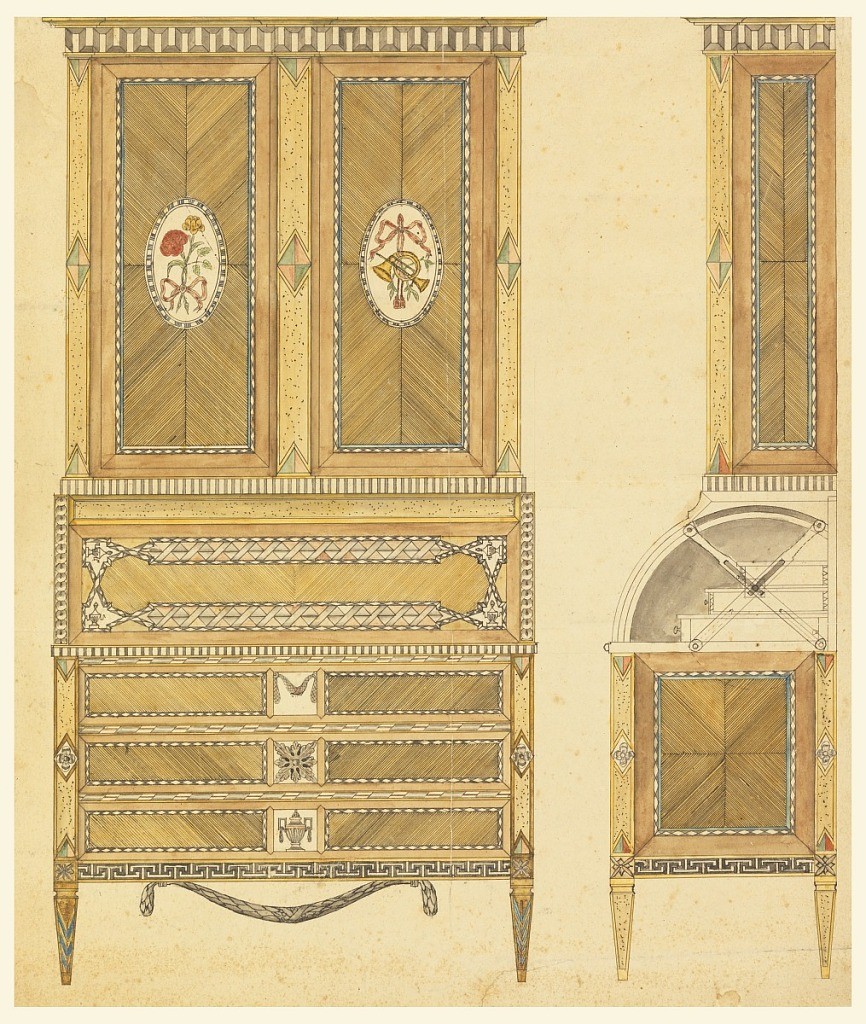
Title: Mechanically-Operated Cylinder-Top Secretary Desk
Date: ca. 1805
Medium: Pen and black ink, brush and watercolor on paper
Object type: Drawing
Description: A cylinder-top secretary bookcase, with marquetry decoration; elevation and combined side elevation and section, showing mechanical arrangement of desk top.